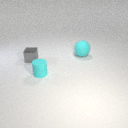
large cyan rubber sphere to the right of small cyan rubber cylinder